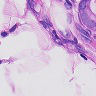
Metastatic tissue present: yes